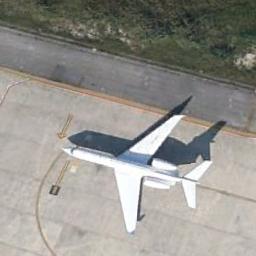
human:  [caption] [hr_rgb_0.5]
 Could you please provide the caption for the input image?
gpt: A plane parked on the open area and the lawn beside .

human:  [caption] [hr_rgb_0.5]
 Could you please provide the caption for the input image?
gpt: An airplane was in the open space beside the grassland .

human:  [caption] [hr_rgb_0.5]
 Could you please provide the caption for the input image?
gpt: A white aircraft was parked on the ground .

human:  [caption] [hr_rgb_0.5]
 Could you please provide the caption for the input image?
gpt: An airplane is parked on the runway by the grass .

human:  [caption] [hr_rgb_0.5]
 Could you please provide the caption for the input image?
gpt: A plane is in the parking lot next to the green space .